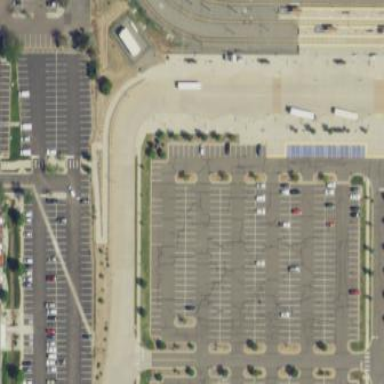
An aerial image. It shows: Parking area with park and ride facility.